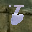
Label: 6